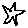
Label: star